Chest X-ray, PA view. Patient: 65 years old, sex M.
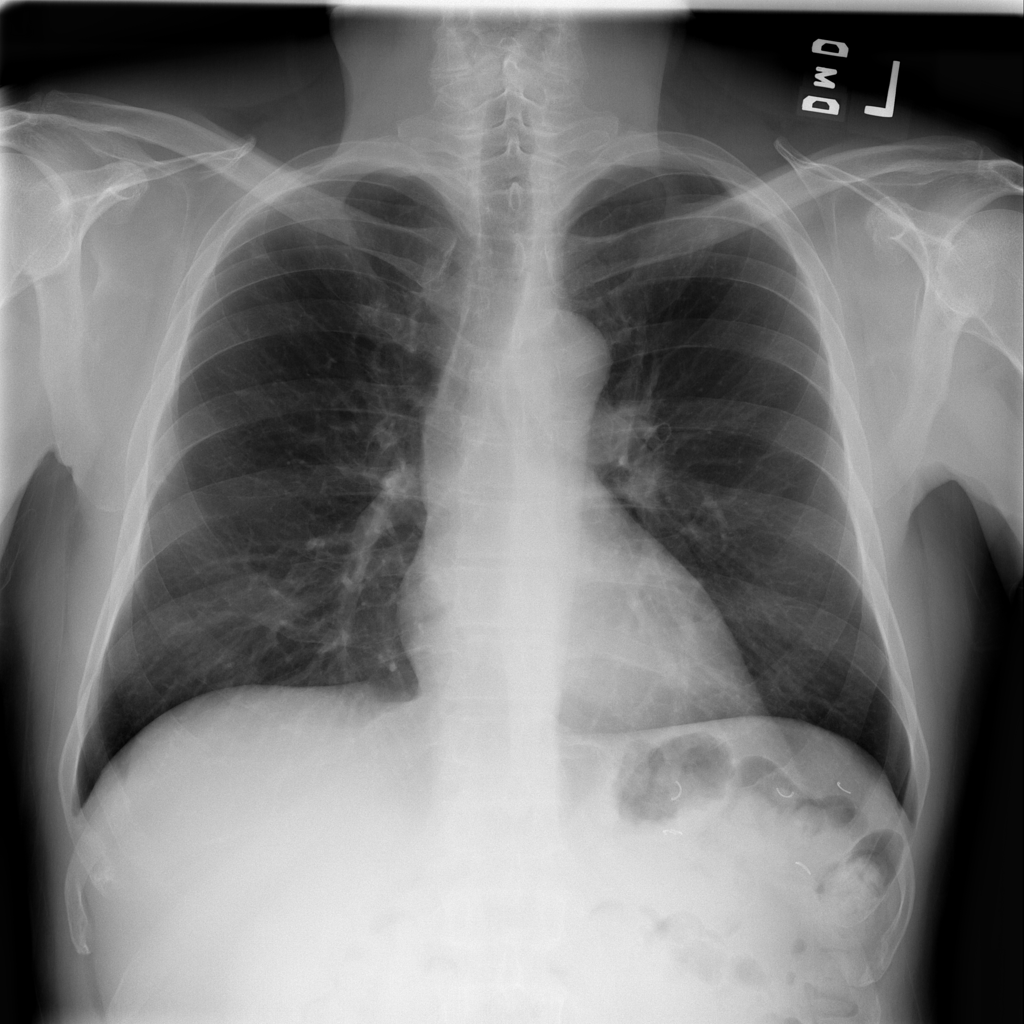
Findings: No Finding